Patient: sex M, age 77
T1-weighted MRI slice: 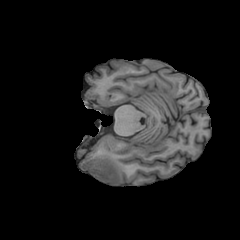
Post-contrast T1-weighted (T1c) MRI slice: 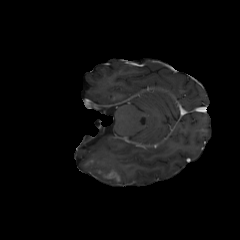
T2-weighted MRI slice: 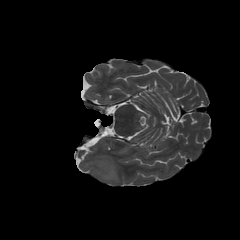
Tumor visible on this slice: yes
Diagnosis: Glioblastoma, IDH-wildtype
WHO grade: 4